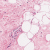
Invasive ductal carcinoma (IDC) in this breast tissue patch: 0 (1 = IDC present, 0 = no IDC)